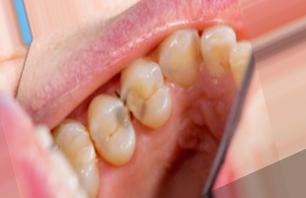
Condition: Caries